Question: Below are my code to add label and textfield.
i want to add it such that its [label] [textfield] in 2 column
i know i can do it by using gridlayout but the number of rows need to be fixed, hence is there another method to add it such that no matters how many [label] [textfield] i add in, it will be 2 column
the picture shows the expected view
but currently it is [label] [textfield] [label2] [textfield2] [label3] [textfield3]
'''
public WizardPage page1() {
WizardPage page1 = new WizardPage("1", "Page 1") {
{
JTextField txt1 = new JTextField();
JTextField txt2 = new JTextField();
JTextField txt3 = new JTextField();
JTextField txt4 = new JTextField();
txt1.setName("text1");
txt2.setName("text2");
txt3.setName("text3");
txt4.setName("text4");
txt1.setPreferredSize(new Dimension(50, 20));
txt2.setPreferredSize(new Dimension(50, 20));
txt3.setPreferredSize(new Dimension(50, 20));
txt4.setPreferredSize(new Dimension(50, 20));
add(new JLabel("text1"));
add(txt1);
add(new JLabel("text2"));
add(txt2);
add(new JLabel("text3"));
add(txt3);
add(new JLabel("text4"));
add(txt4);
}
};
return page1;
}
> public WizardPage(String title, String description){
>
> PropertyConfigurator.configure("config/log4j.properties");
> log = Logger.getLogger(WizardPage.class);
>
> _title = title;
> _description = description;
>
>
> setLayout(new FlowLayout()); );
addContainerListener(new WPContainerListener());
this.setDoubleBuffered(true);
}
'''

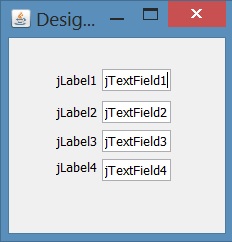
Answer: The simplest way to have unspecified number of rows in a grid is to use 'GridLayout' with 0 as the row count:
'''
setLayout(new GridLayout(0, 2));
'''
This will result in 2 columns, and rows being added as needed. The downside of 'GridLayout' is that the labels and text fields will have the same width, which may not be what you want.
Another easy approach is nesting layouts: you could place each label + text field combination to a JPanel, and then continue adding those panels to a vertical <URL> as needed. This neither, is flawless, and can result in a layout like:
'''
label | text
-----------------
long label | text
'''
If you need a grid that can make the columns and rows different width, investigate other grid based layouts: <URL>.